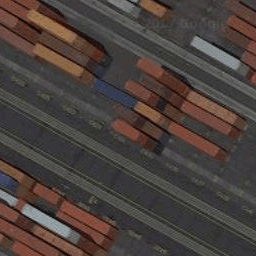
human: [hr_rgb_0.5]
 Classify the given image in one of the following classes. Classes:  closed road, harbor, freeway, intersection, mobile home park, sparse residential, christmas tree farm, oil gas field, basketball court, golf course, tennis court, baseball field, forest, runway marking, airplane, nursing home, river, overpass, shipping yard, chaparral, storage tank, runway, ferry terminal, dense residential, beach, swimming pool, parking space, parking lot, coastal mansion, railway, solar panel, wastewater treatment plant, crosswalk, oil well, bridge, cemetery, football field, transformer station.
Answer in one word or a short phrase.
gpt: shipping yard